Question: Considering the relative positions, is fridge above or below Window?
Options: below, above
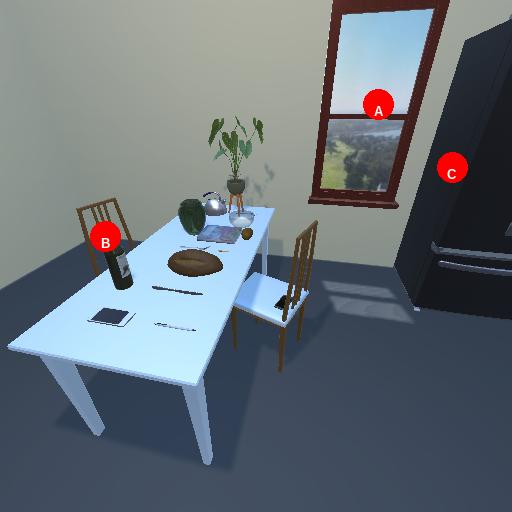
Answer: below